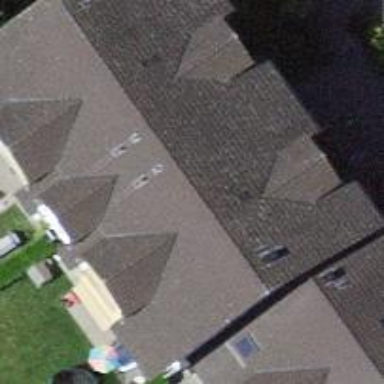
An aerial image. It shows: Gabled roof on residential building.